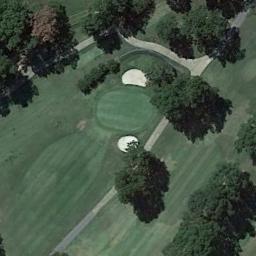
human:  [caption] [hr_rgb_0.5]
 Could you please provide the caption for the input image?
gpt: There are about 5 or 6 golf bunkers here .

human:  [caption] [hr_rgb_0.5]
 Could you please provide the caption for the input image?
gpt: Many trees are near the golf course .

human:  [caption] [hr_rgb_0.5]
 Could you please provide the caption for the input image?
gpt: There are a few bunkers and a few paths on the large green lawn on the golf course and many trees .

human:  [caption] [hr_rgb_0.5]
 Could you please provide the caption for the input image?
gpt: The golf course has a putting green, Some fairways, Roads, Barrier trees and two sandpits .

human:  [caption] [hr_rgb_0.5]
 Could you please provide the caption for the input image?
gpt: There are two bunkers and some green trees on the golf course .